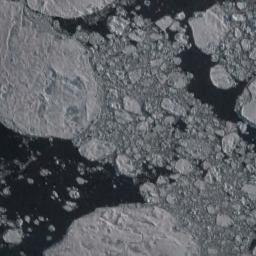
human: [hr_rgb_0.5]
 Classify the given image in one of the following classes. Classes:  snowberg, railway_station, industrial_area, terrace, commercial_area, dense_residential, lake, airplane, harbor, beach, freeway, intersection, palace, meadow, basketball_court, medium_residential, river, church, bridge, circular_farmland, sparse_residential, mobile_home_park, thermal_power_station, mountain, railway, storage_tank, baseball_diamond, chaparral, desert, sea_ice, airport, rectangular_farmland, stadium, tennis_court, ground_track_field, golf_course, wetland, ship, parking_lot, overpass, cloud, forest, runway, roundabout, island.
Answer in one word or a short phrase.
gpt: sea_ice